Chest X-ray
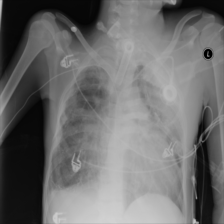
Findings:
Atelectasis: negative
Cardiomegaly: negative
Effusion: negative
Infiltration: positive
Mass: positive
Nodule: negative
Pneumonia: negative
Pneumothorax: negative
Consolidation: negative
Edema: negative
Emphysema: negative
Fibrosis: negative
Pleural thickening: negative
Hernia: negative